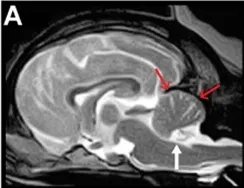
Magnetic resonance T2-weighted images of Cases 1-3. Mid-sagittal.
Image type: radiology (mri)